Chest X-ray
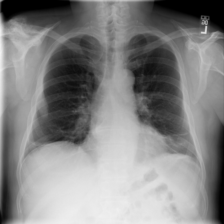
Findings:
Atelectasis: positive
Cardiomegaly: negative
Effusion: negative
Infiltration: negative
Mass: negative
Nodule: negative
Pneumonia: negative
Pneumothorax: negative
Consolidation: negative
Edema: negative
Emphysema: negative
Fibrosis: negative
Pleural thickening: negative
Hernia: negative